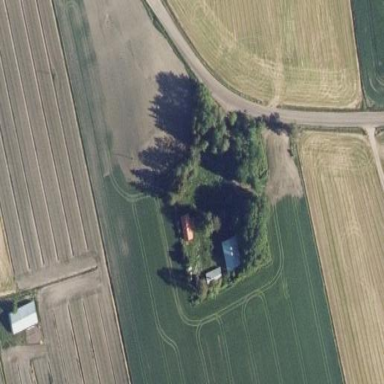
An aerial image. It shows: Farmyard area.